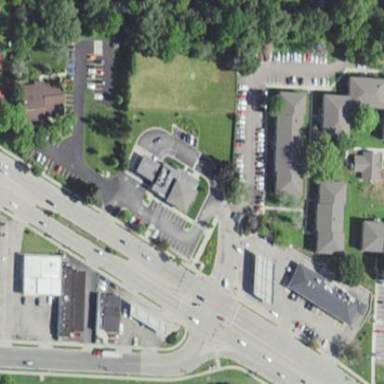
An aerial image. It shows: Commercial area.